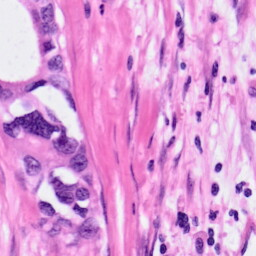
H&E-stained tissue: Pancreatic